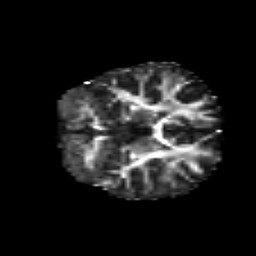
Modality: FA
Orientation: coronal
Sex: female
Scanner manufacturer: siemens
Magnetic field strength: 3 T
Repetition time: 5 s
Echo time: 0.071 s